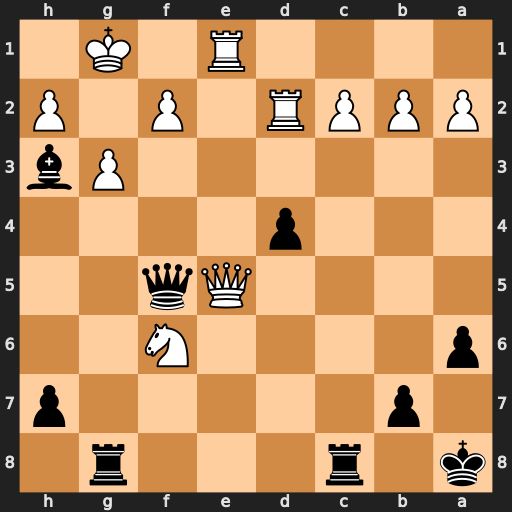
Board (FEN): k1r3r1/1p5p/p4N2/4Qq2/3p4/6Pb/PPPR1P1P/4R1K1
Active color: b
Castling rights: -
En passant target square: -
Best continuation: Qf3 Qe4 Qxf6